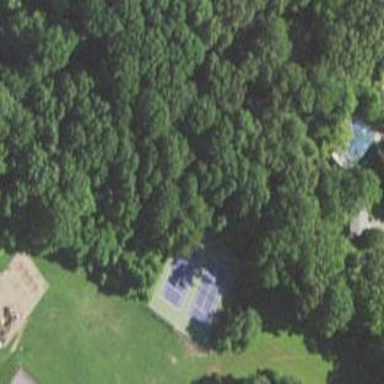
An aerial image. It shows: Tennis court in leisure pitch.